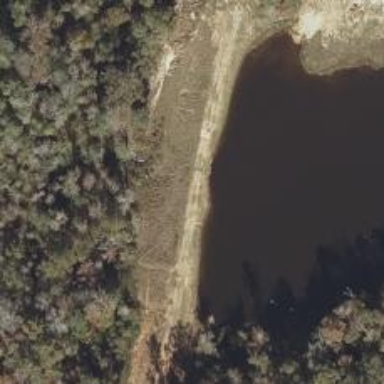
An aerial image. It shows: Historic dam.